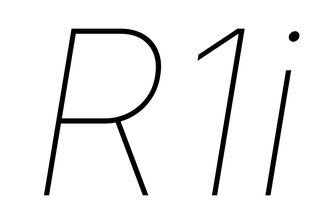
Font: Inter-Italic_Thin_Italic